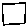
Label: square